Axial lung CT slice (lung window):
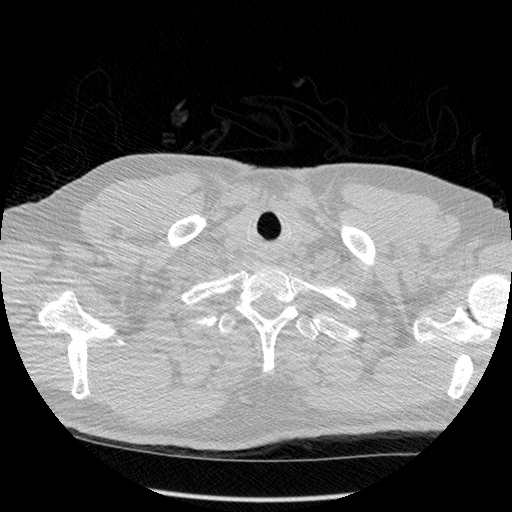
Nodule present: no